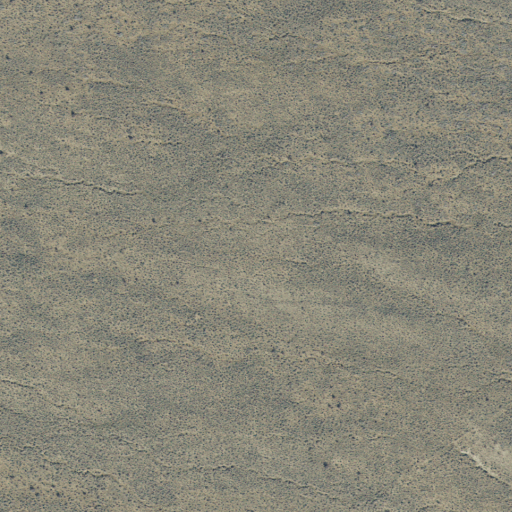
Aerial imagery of bench in Utah named Horse Bench containing only shrub